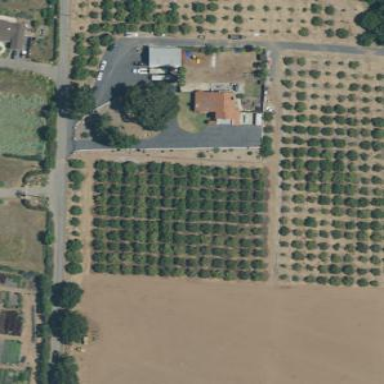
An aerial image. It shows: Orchard filled with beautiful avocado trees.